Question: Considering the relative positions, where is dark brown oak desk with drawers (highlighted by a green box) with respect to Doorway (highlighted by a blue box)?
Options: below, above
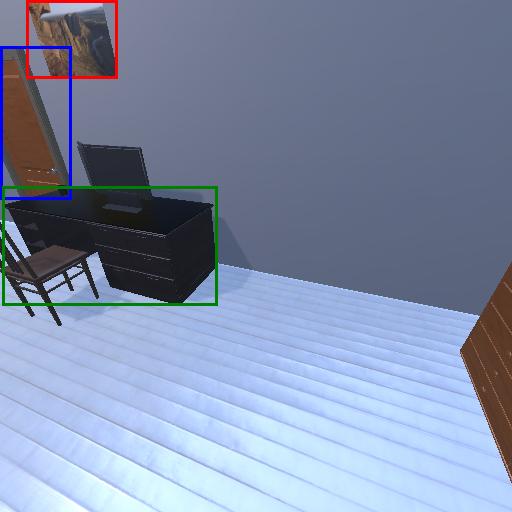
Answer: below